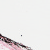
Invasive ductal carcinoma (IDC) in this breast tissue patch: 0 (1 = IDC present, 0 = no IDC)